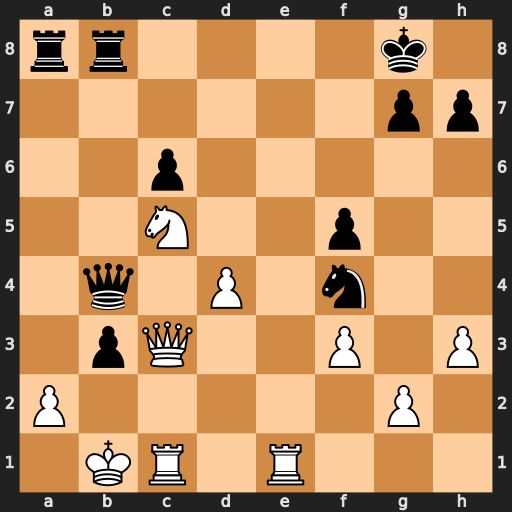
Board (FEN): rr4k1/6pp/2p5/2N2p2/1q1P1n2/1pQ2P1P/P5P1/1KR1R3
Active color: w
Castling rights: -
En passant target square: -
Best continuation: Re8+ Rxe8 Qxb4 bxa2+ Ka1